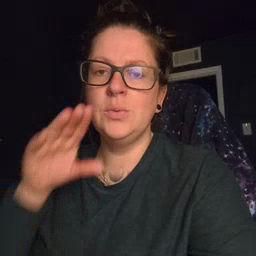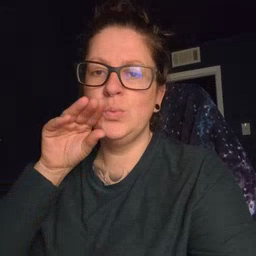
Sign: goose